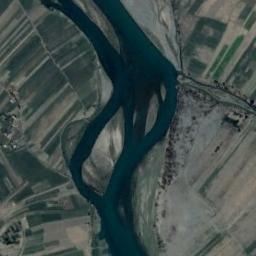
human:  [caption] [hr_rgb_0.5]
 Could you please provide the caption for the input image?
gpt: The river goes through bare and green farmland .

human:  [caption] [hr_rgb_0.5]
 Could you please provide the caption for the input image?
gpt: A curvy blue river with small islands large and small, With green and tan mixed fields and buildings on the shore .

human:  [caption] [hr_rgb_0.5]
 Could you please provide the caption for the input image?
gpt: There are several meadows beside the river .

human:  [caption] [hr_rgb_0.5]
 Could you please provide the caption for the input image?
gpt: The deep blue river with a winding bank goes through the farmland .

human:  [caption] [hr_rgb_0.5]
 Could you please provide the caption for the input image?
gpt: There are some green farmlands beside the river .